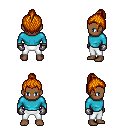
a pixel art fantasy rpg character, male body template, human, dark skin, teal long-sleeve shirt, white pants, dark blonde short topknot hairstyle, metal gloves, four views (front, back, left, right), 2x2 character sprite sheet, small pixel art, hard edges, no anti-aliasing